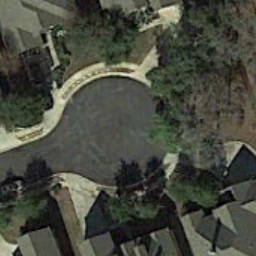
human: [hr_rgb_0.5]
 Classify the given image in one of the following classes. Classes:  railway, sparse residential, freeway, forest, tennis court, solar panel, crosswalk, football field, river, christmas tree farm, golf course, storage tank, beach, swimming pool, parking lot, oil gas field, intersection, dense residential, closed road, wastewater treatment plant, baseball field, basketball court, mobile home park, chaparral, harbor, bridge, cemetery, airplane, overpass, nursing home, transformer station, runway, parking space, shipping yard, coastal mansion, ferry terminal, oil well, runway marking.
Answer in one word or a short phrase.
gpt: closed road